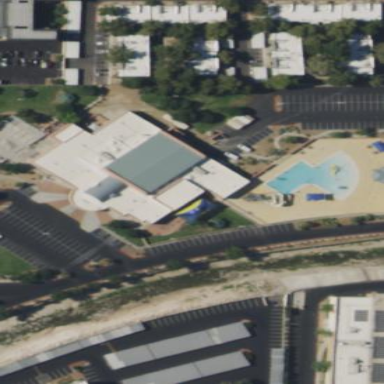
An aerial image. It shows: Sports center building.